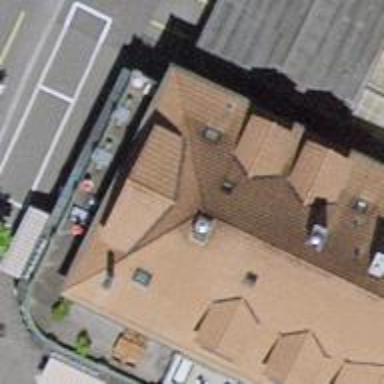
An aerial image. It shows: Café.